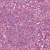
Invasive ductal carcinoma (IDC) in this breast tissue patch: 1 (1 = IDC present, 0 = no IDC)